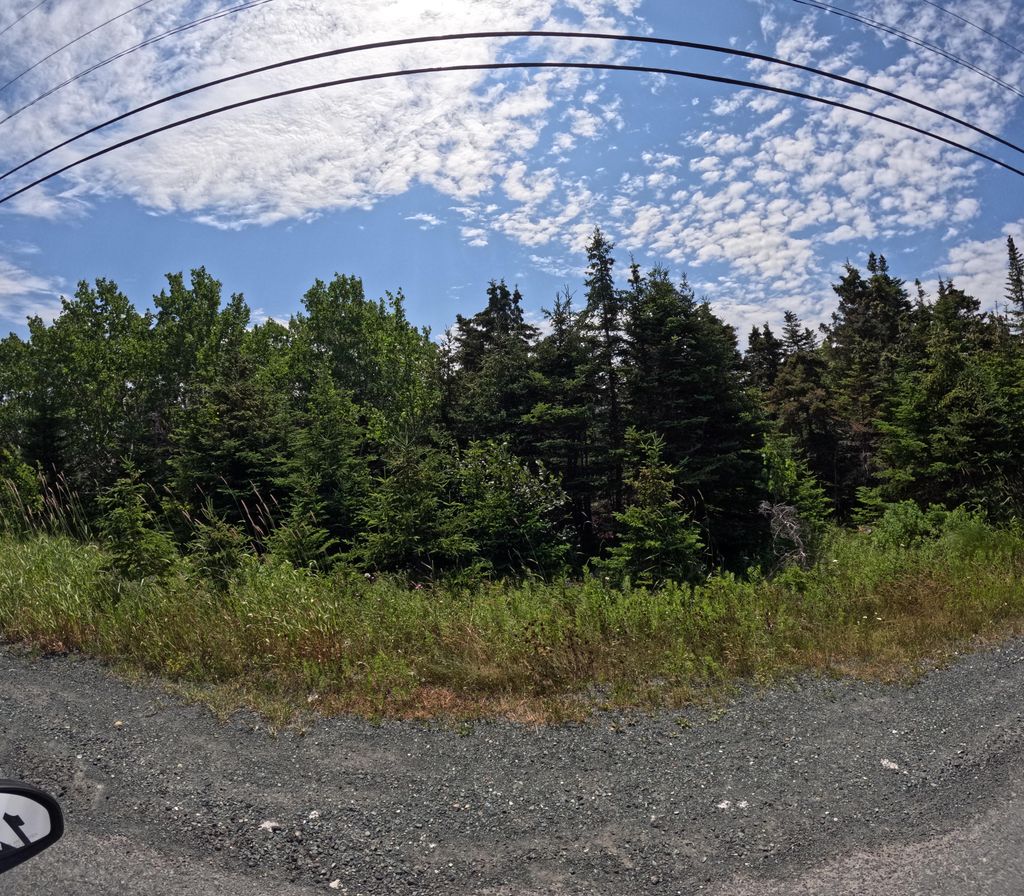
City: st_johns